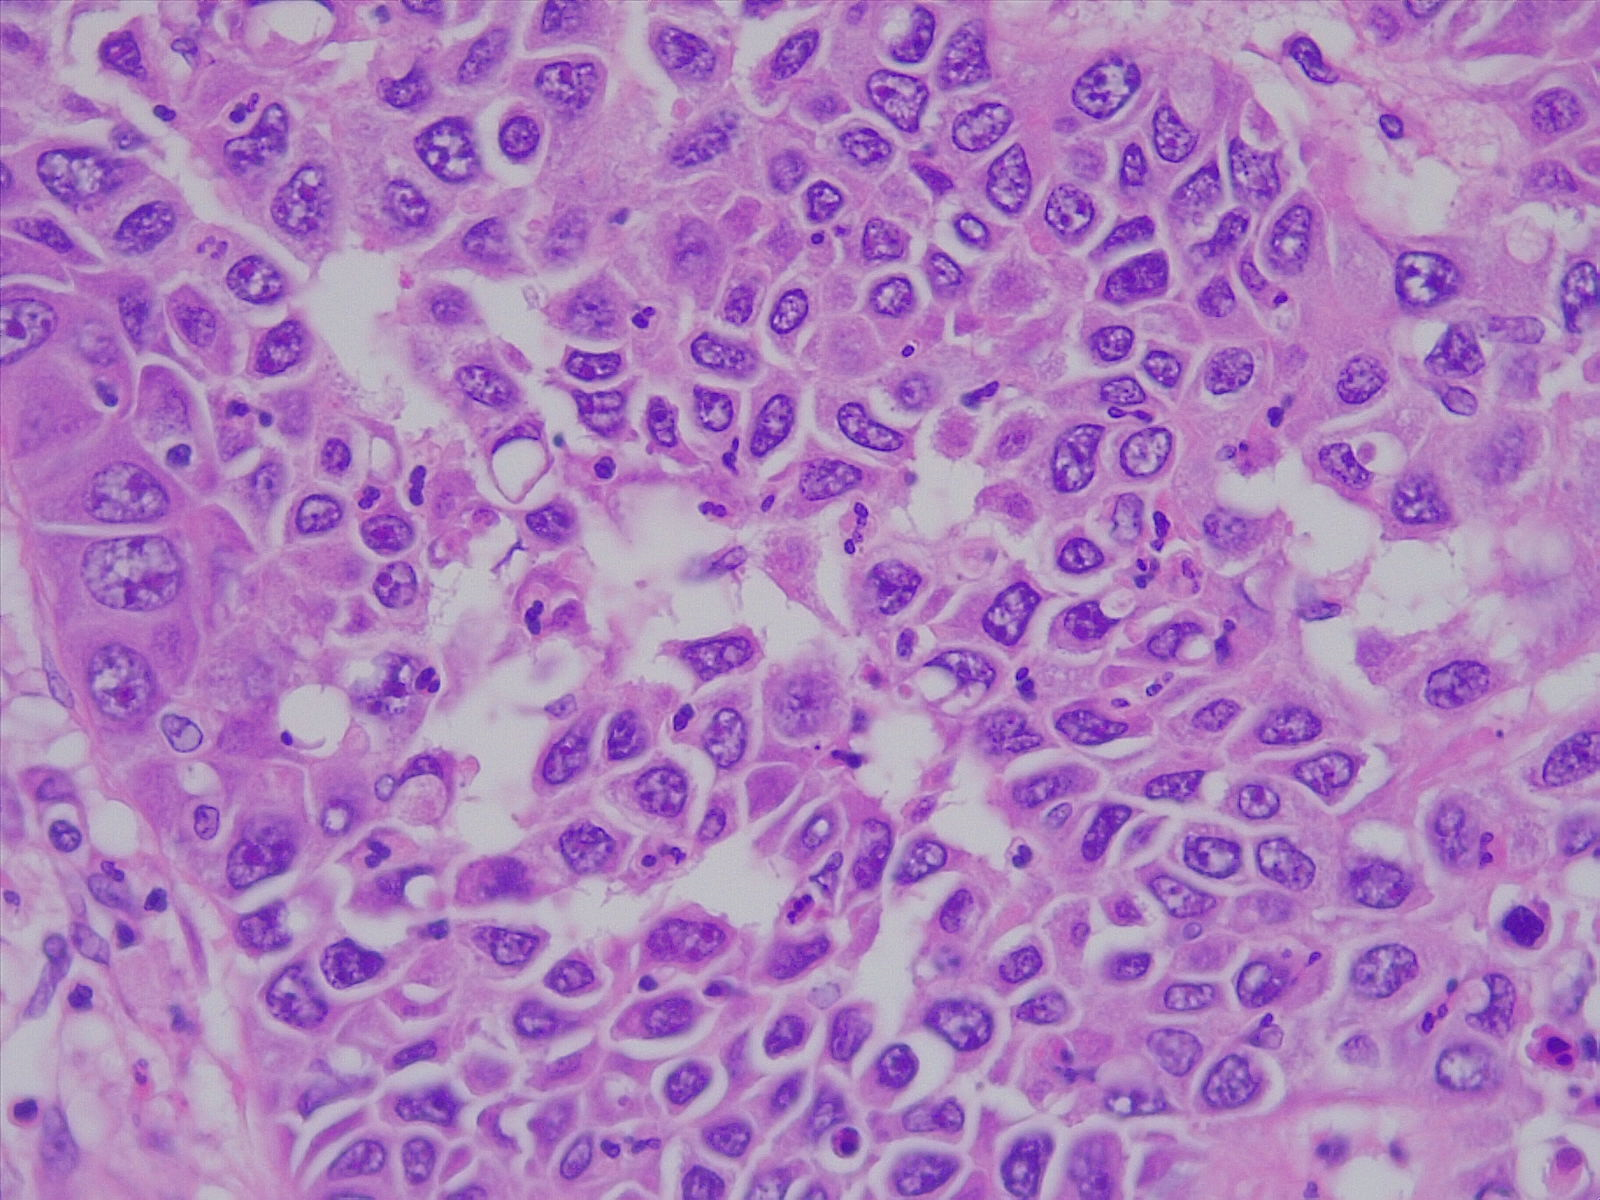
Label: lung squamous cell carcinoma, poorly differentiated